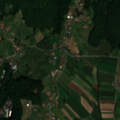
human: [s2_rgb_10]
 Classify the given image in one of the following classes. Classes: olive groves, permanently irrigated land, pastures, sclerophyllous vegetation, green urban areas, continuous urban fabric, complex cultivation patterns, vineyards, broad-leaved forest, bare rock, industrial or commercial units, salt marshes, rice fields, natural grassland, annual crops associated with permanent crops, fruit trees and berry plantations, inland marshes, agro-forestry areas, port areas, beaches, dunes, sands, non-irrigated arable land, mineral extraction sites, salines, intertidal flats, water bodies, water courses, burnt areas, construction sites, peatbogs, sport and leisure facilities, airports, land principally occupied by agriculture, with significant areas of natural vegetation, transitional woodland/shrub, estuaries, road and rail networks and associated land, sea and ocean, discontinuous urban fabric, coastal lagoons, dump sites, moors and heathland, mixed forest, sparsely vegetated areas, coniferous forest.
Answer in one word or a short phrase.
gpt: discontinuous urban fabric, non-irrigated arable land, pastures, complex cultivation patterns, broad-leaved forest